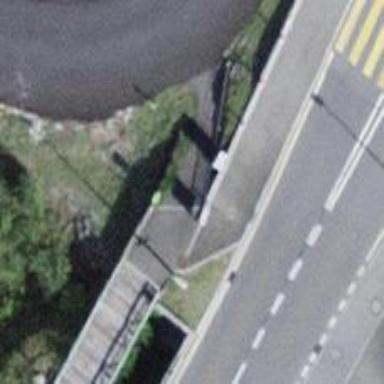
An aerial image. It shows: Asphalt sidewalk.